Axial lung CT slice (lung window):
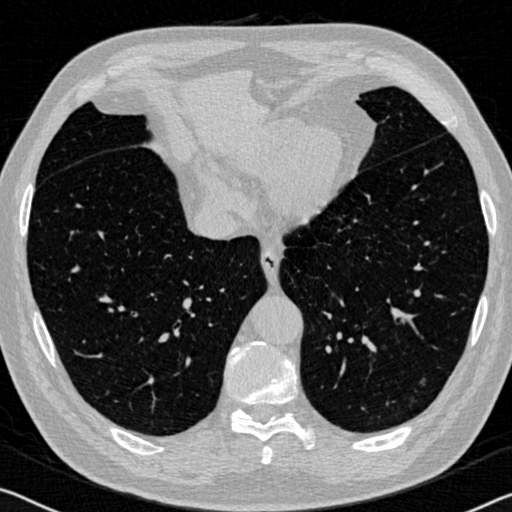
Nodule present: no